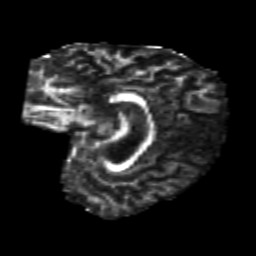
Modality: FA
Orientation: sagittal
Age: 23
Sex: female
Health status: healthy
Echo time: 0.074 s